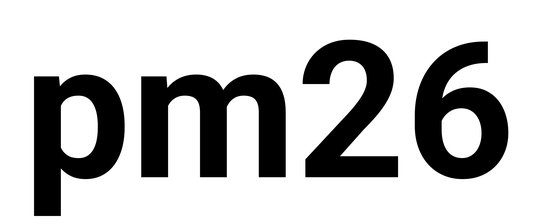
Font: Roboto_Bold